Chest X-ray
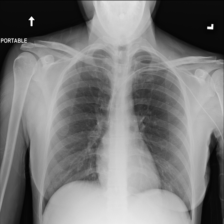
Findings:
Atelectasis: negative
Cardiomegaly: negative
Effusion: negative
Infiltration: negative
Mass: negative
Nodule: negative
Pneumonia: negative
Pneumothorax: negative
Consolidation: negative
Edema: negative
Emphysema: negative
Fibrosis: negative
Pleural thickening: negative
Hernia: negative